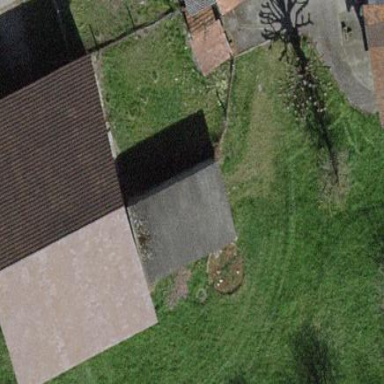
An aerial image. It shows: Garage.